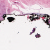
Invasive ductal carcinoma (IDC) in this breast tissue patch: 0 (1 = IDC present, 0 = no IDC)